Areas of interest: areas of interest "Scenic Spot"
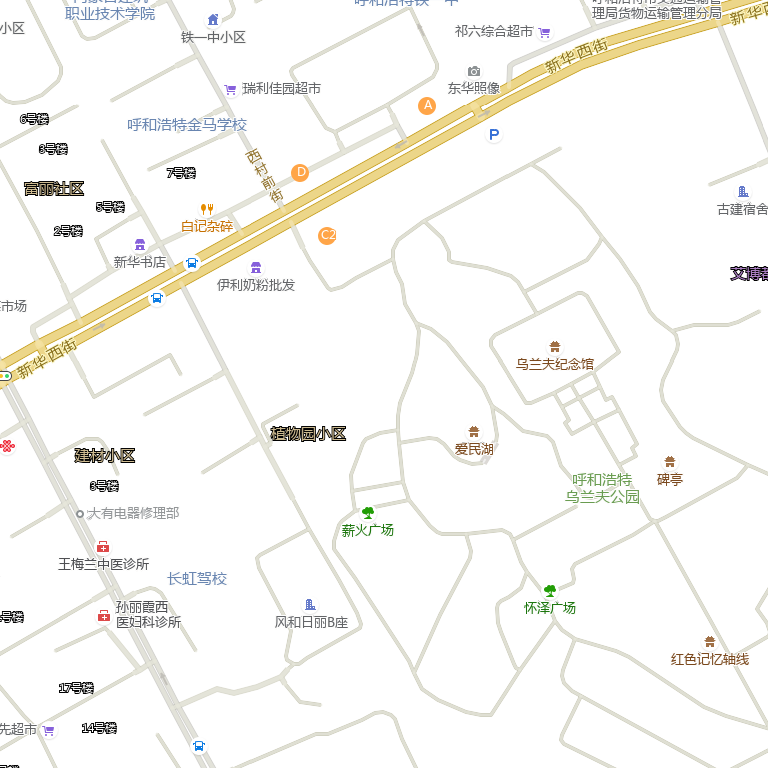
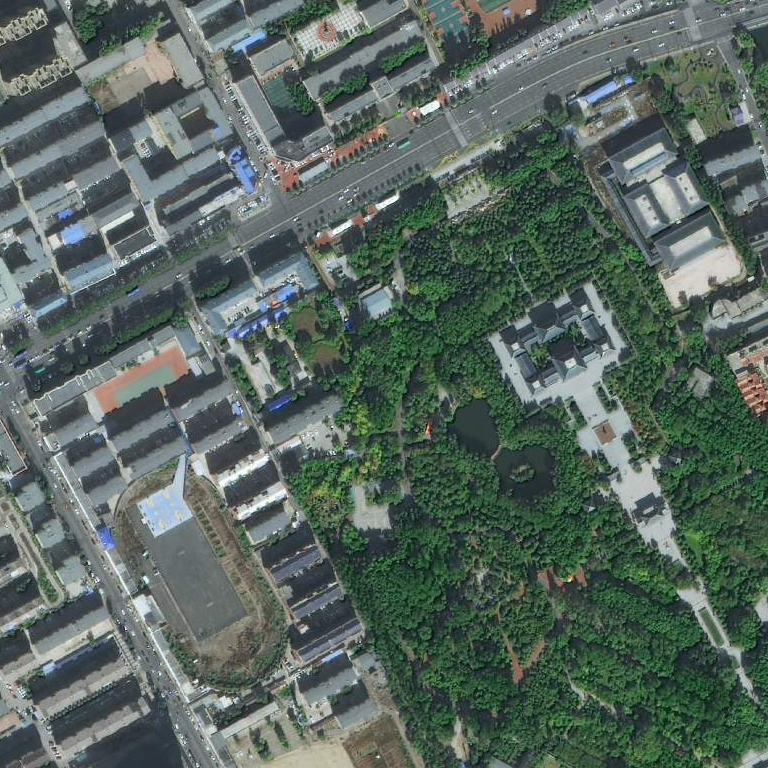